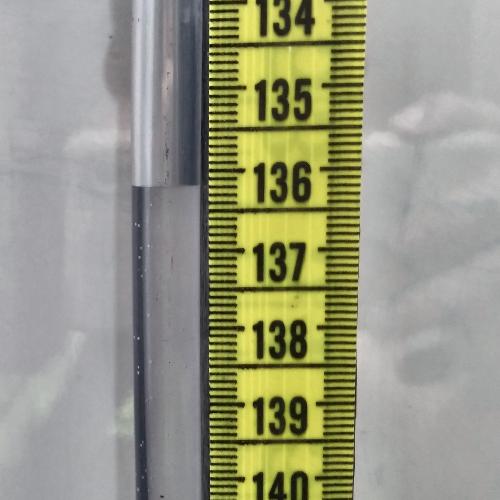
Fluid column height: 136.2 cm